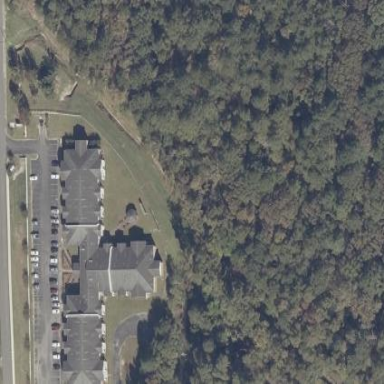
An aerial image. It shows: Nursing home.